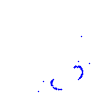
Particle: pion